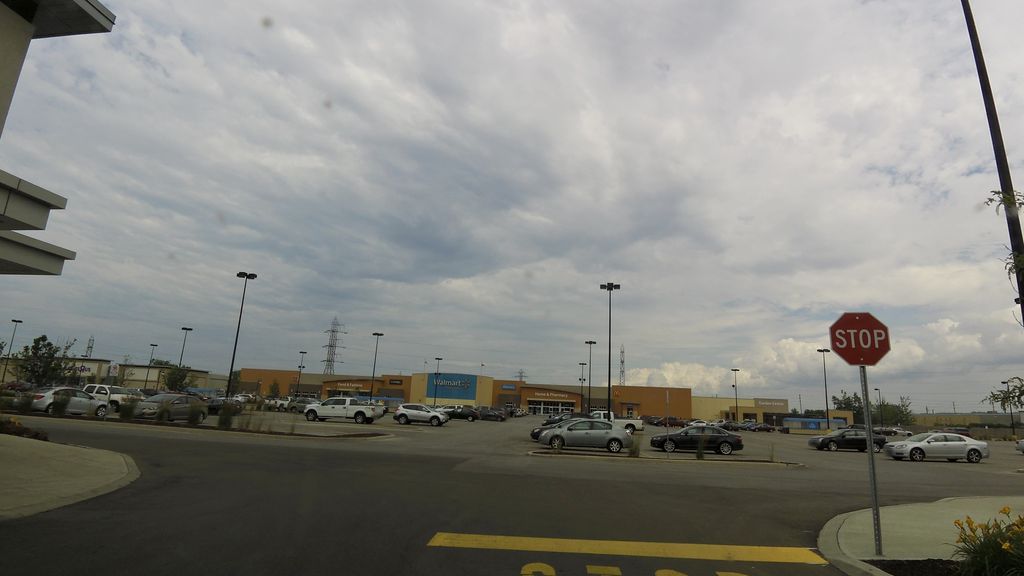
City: hamilton